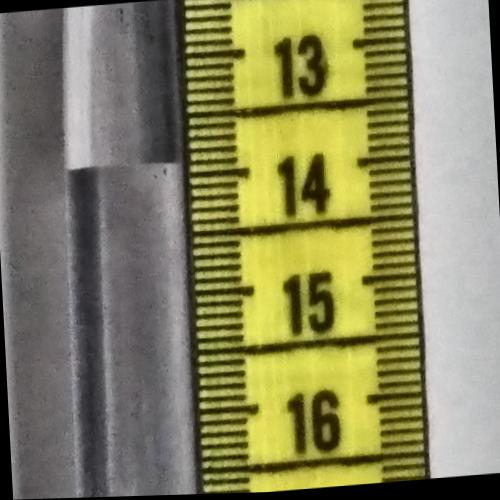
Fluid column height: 13.9 cm